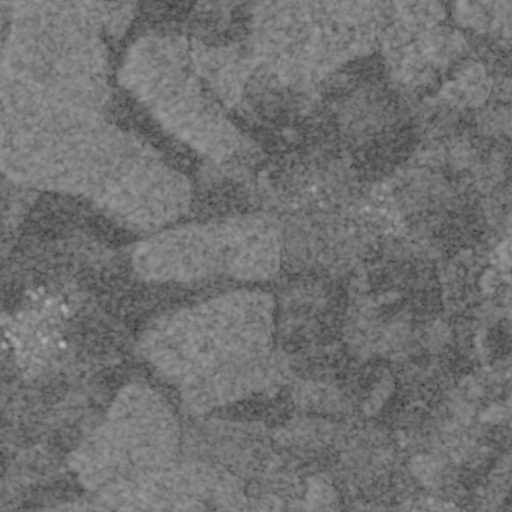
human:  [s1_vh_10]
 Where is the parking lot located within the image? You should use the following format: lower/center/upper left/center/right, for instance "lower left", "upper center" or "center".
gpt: The parking lot is located in the center of the image.
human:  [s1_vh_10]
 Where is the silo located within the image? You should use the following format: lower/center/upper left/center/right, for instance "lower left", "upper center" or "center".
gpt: The silo is located in the center left of the image.
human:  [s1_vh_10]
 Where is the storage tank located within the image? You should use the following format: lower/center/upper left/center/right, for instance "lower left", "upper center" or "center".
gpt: The storage tank is located in the center right of the image.
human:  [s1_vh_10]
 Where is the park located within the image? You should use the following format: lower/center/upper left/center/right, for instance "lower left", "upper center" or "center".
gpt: There is no park in the image.

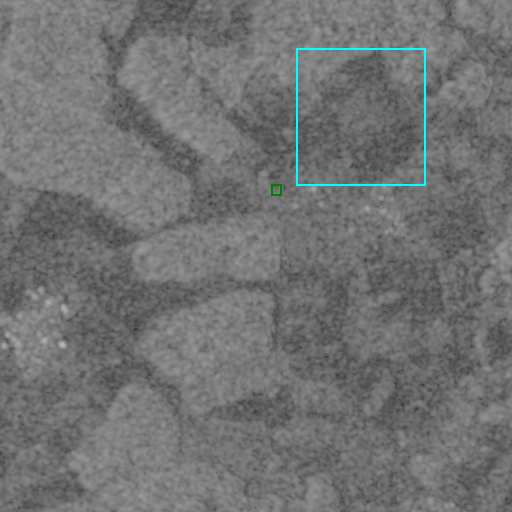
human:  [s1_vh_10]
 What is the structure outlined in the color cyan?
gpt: The structure outlined in cyan is a crop field.
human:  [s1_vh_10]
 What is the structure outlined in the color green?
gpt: The structure outlined in green is a park.
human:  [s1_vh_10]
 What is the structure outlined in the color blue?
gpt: There is no blue outline.